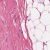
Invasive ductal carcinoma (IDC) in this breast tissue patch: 0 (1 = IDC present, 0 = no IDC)